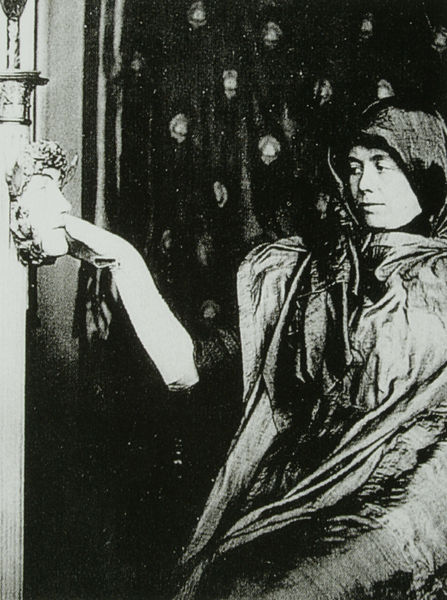
Titel: Khnopffs Schwester Marguerite steht Modell für "Geheimnis und Widerschein"
Künstler: Fernand Khnopff
Schlagwörter: hand, kopf, umhang, weiß, sitzen, frankreich, frau, grau, kleid, mund, nase, profil, schwarz, säule, blick, dame, schleier, tuch, muster, symbolismus, wand, arm, augen, falten, gesicht, halten, mensch, bildnis, portrait, porträt, vorhang, gewand, mantel, sitzend, stoff, stoffe, person, theater, england, seide, brunnen, skulptur, statue, graphik, kopftuch, ernst, glanz, sitzt, glänzend, faltenwurf, foto, fotografie, antike, maske, schwarz weiss, kranz, photo, tracht, frauenbildnis, museum, berühren, khnopff, wasserspeier, berührung, foro, wahrheit, aktion, atlas, nadar, simbolismus, zukunft, hellseherin, handlesen, anktik, maskefoto